Interaction volume radius: 5 \u00c5
Interaction volume height: 35 \u00c5
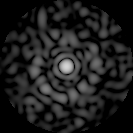
Disorder parameter: 0.8815